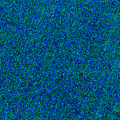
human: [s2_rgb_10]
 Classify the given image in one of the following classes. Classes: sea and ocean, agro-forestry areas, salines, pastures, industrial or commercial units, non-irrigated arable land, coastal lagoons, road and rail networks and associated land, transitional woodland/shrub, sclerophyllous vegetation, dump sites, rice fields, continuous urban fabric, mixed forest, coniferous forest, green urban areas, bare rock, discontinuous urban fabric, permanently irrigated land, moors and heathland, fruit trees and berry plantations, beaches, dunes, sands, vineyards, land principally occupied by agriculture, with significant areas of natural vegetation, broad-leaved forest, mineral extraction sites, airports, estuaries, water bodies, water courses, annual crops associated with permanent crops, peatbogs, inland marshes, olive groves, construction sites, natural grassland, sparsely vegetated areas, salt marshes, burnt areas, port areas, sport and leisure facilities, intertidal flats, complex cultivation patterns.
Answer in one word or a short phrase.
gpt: sea and ocean